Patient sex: M
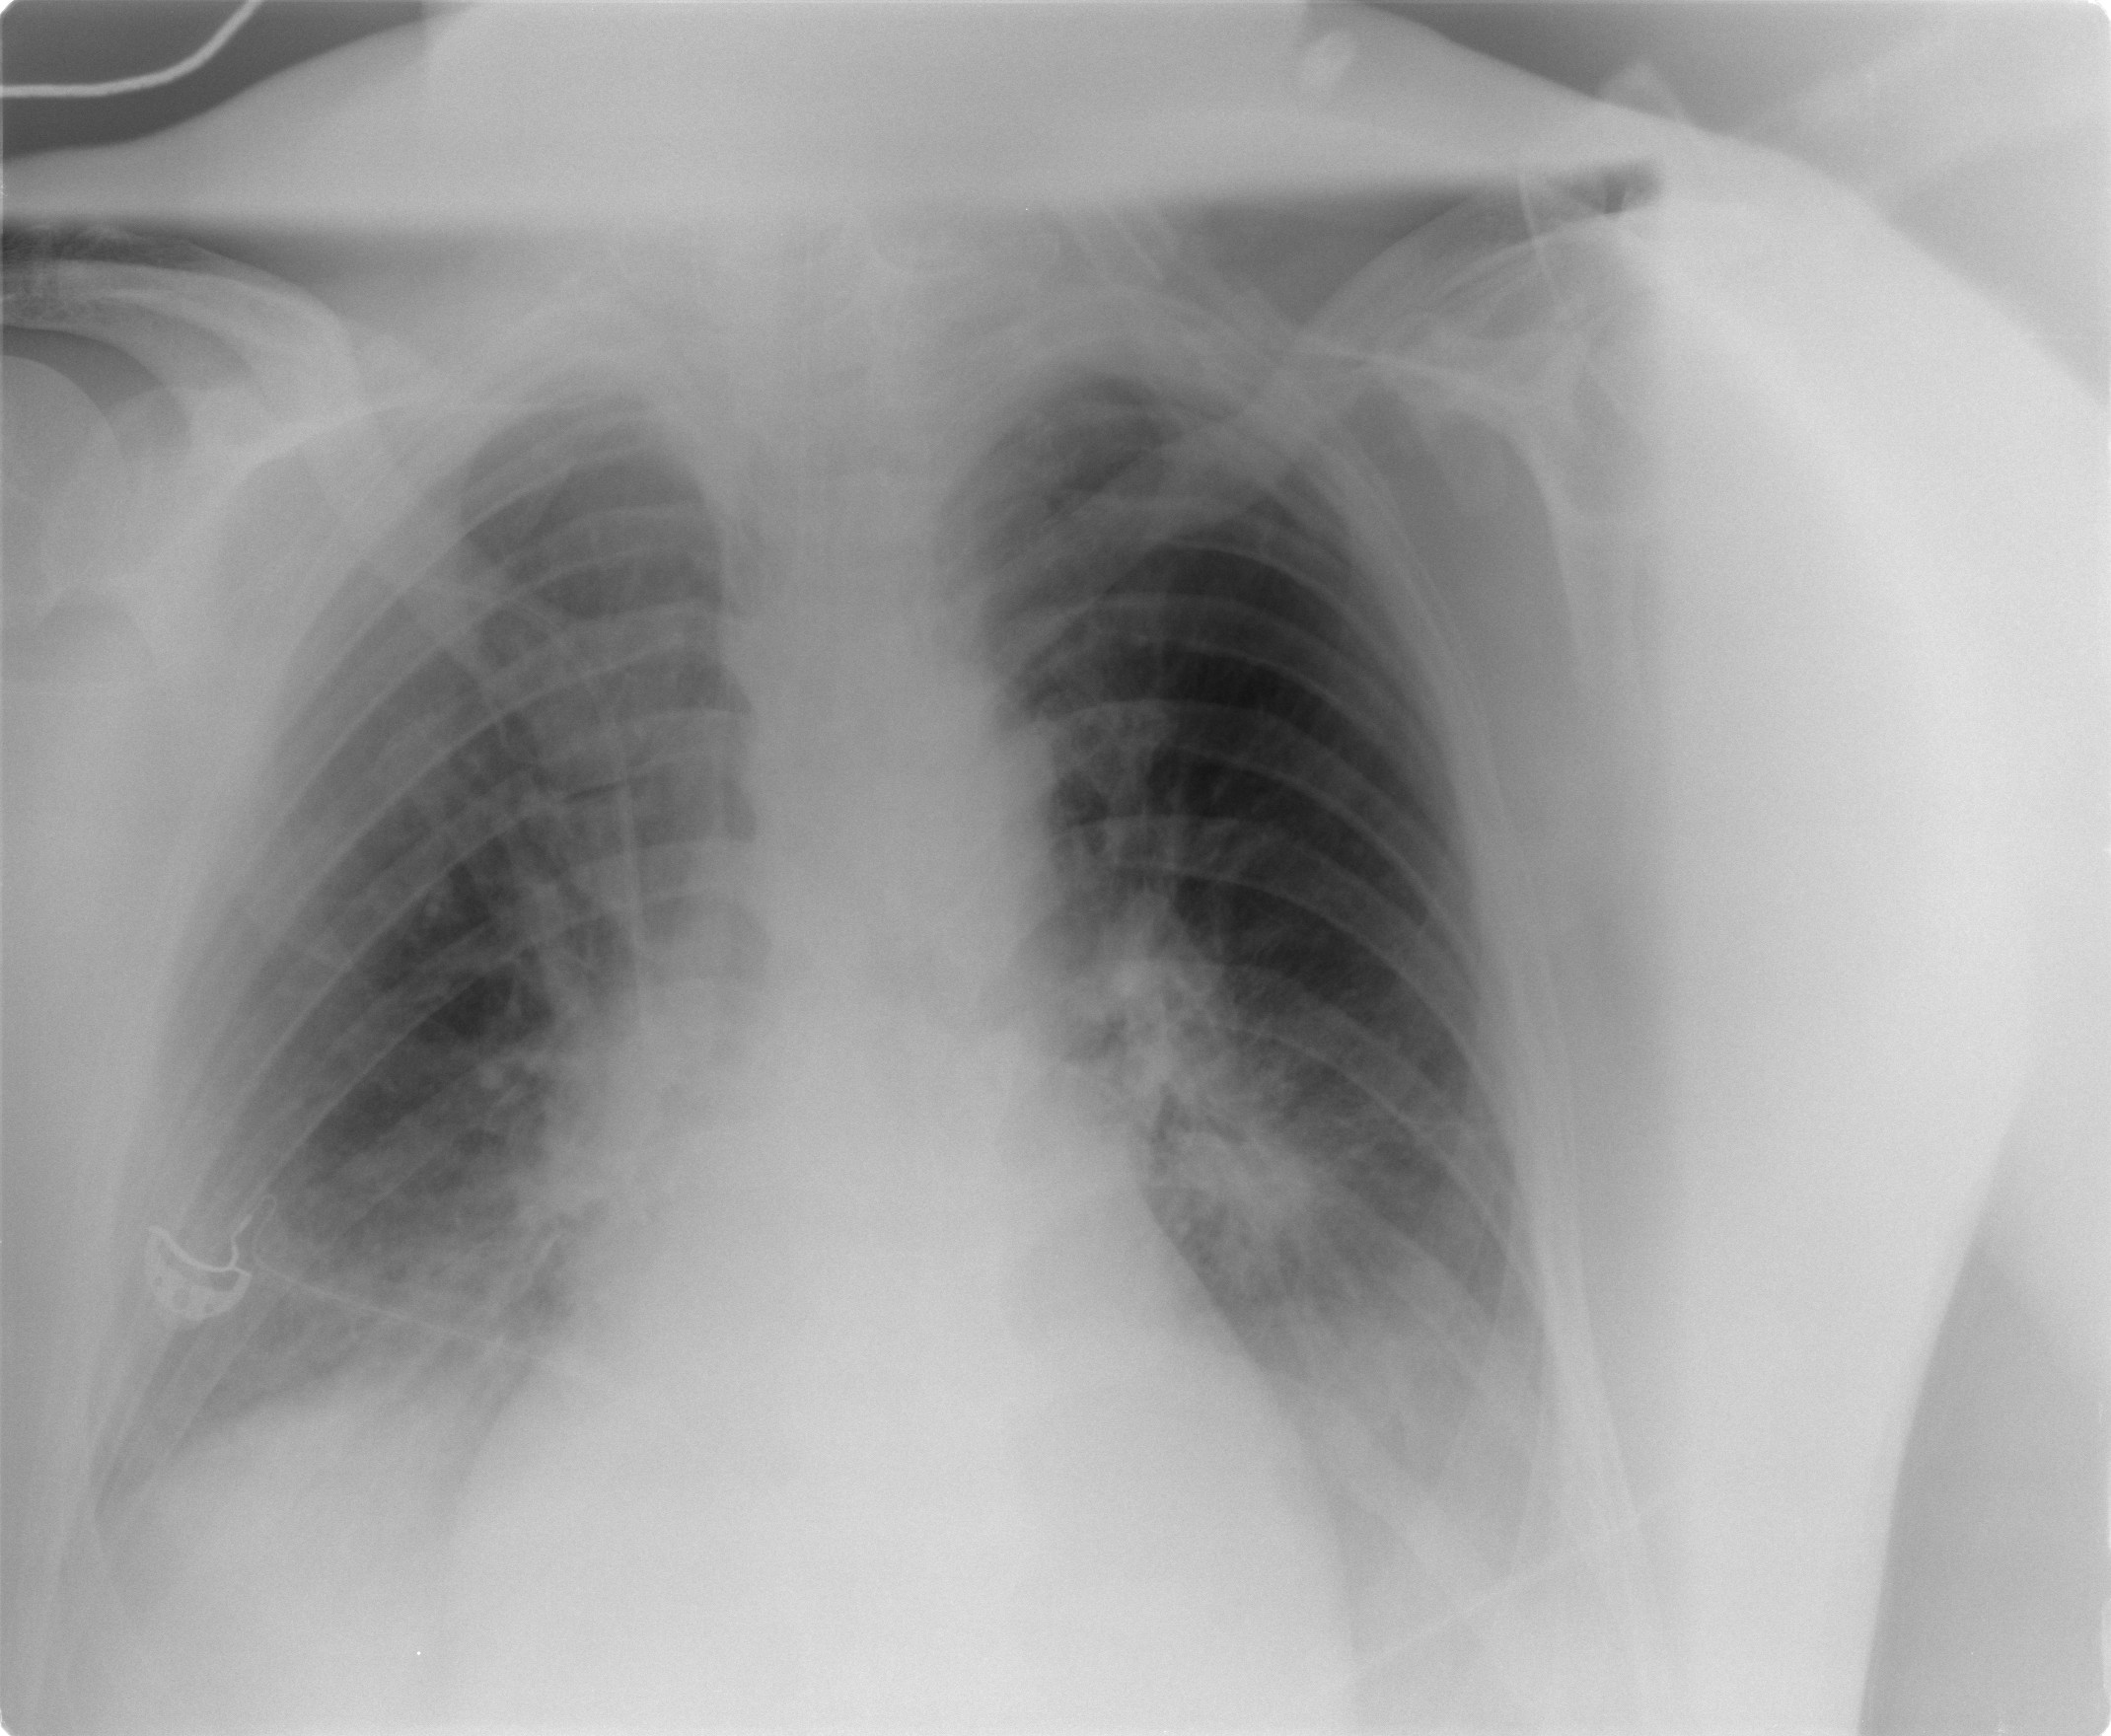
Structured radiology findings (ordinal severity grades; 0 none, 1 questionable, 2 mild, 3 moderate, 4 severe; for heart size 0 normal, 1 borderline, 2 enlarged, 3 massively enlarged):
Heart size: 0
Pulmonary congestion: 0
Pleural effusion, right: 2
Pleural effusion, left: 2
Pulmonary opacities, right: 3
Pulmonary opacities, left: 2
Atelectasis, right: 2
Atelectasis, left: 2